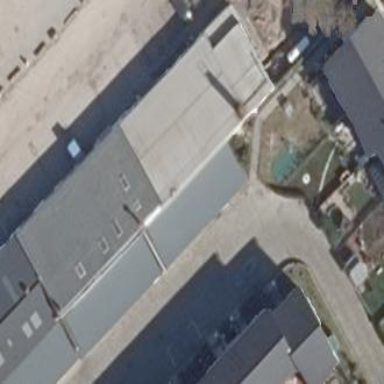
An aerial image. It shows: Group of garages.